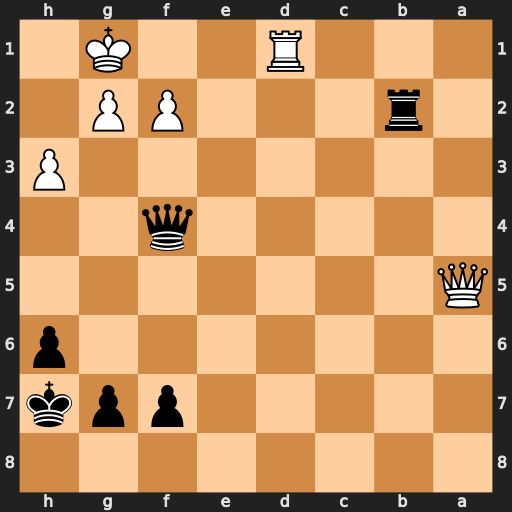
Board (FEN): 8/5ppk/7p/Q7/5q2/7P/1r3PP1/3R2K1
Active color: b
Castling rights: -
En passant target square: -
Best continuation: Qxf2+ Kh2 Qxg2#